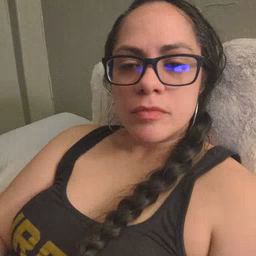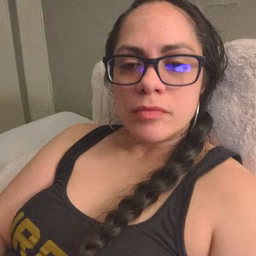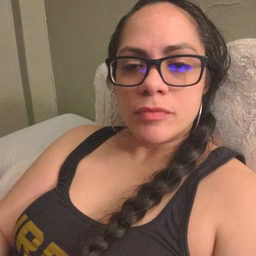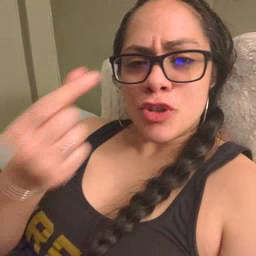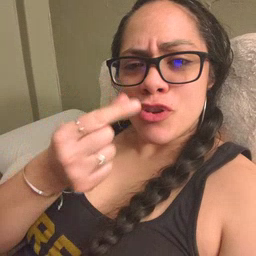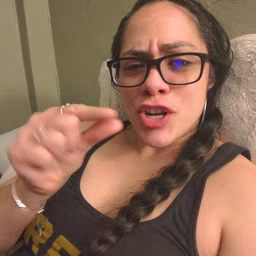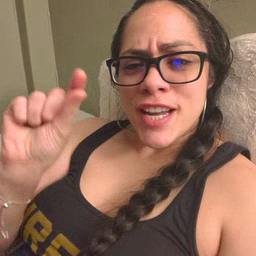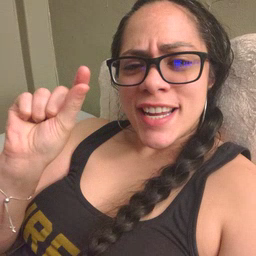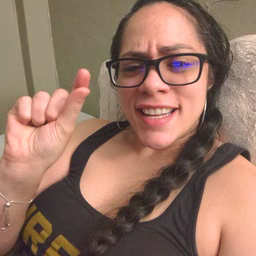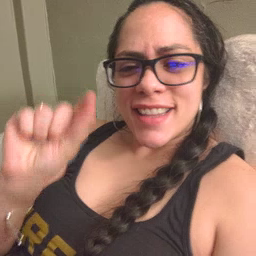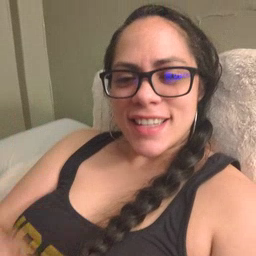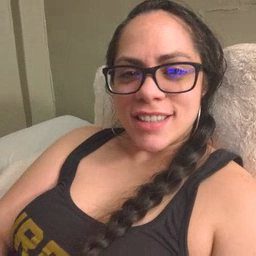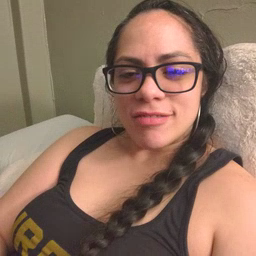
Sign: green